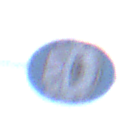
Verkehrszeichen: SchneekettenVorgeschrieben
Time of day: SunriseSunset
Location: Outdoor (Nature)
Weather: PartlyCloudy
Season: NotSpecified
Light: Natural